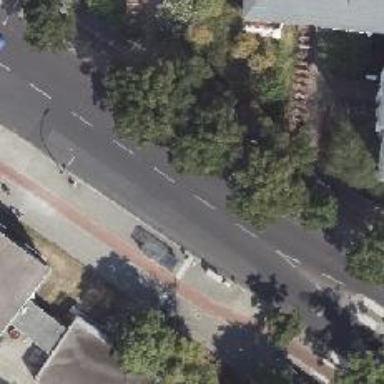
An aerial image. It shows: Tertiary road with asphalt surface. There is separate sidewalk and cycle track along the road.